Question: Hey guys is there a way in XSL:FO to capsule the rows and cells of a table or must capsule tables into tables to get a solution.
Here is a picture how the table should look like:

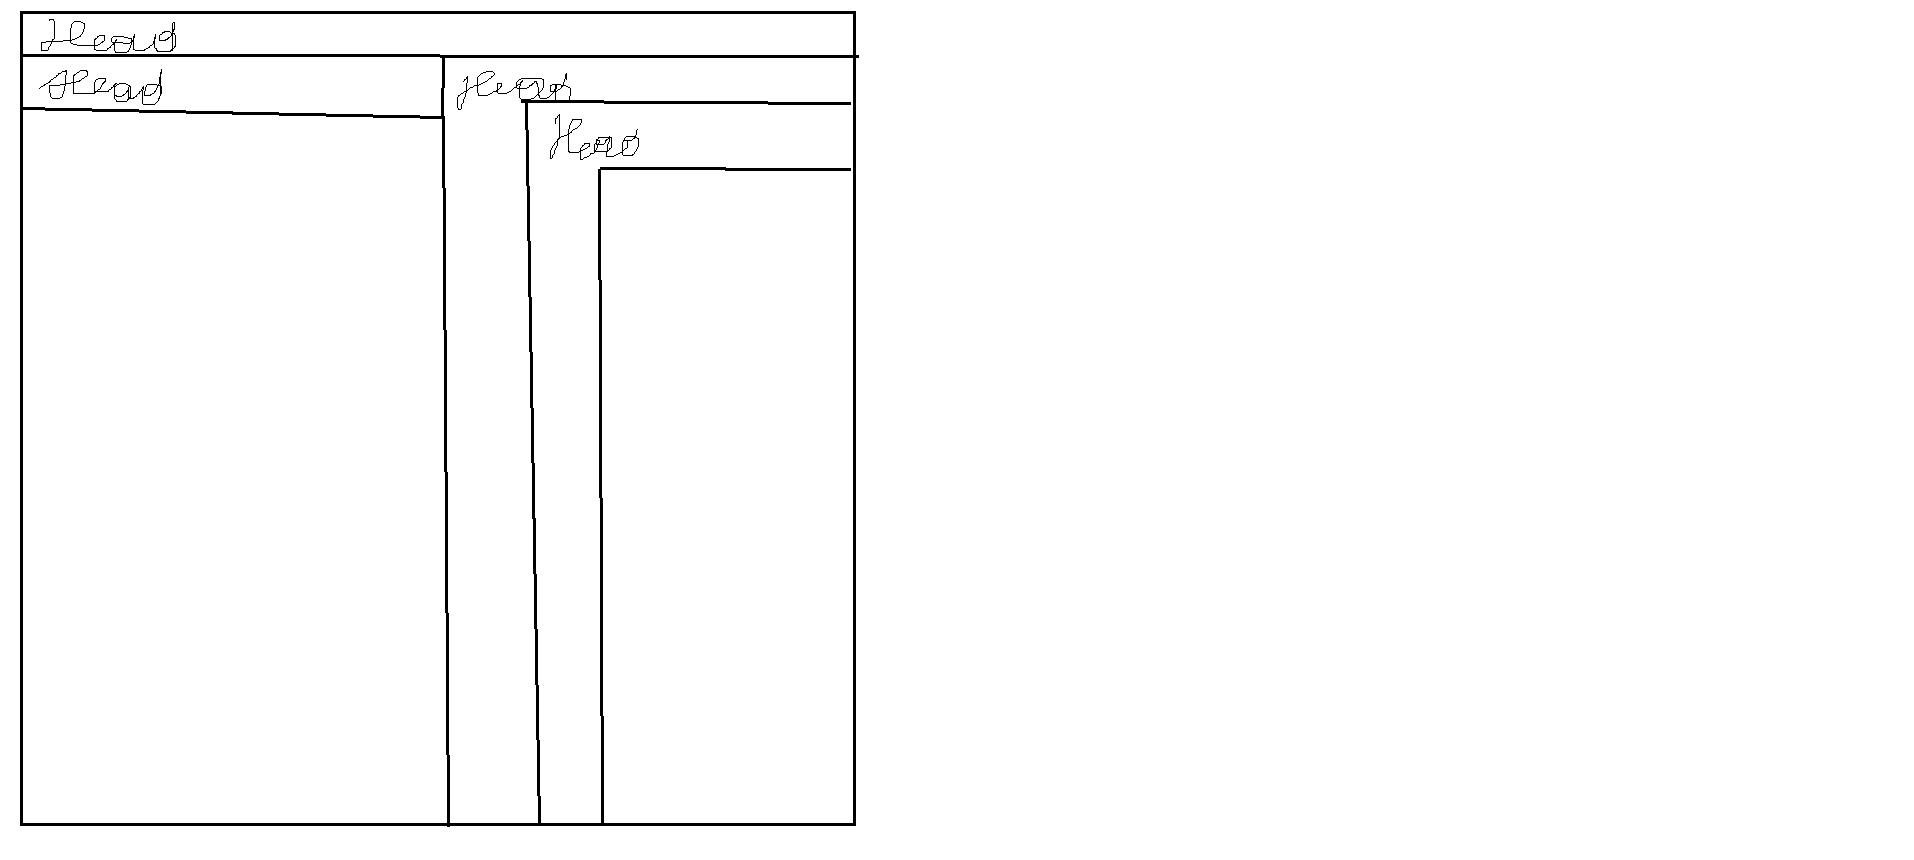
Answer: You can certainly set individual borders like border-left and border-top. To indent text content as requested you can set padding on cell for entire content or margin on block inside the cell.
'''
<fo:table width="100%">
<fo:table-column column-width="33%"/>
<fo:table-column column-width="33%"/>
<fo:table-column column-width="33%"/>
<fo:table-body>
<fo:table-row>
<fo:table-cell padding-left="1in" border-left="1px solid red">
<fo:block>padding on cell</fo:block>
</fo:table-cell>
<fo:table-cell border-left="1px solid red">
<fo:block margin-left="1in">margin on block</fo:block>
</fo:table-cell>
<fo:table-cell border-left="1px solid red">
<fo:block>No padding</fo:block>
</fo:table-cell>
</fo:table-row>
</fo:table-body>
</fo:table>
'''
NOTE: Your results will depend on the renderer you are using. Apache incorrectly renders this overlapping the text in the last cells, other formatters do not. You would need to play with it to ensure you are OK with FOP.